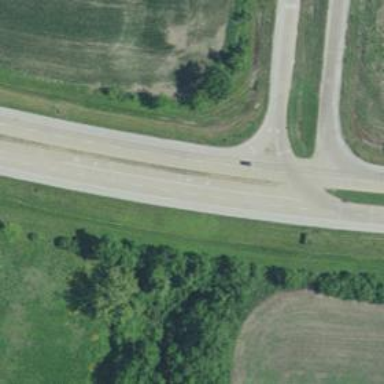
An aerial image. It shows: Primary highway with dual carriageway.